Question: A fairly simple question but I'm unable to work it out for myself:
Given the layout displayed below I want the two container to maintain their size (270x270 points) but display them in a row for landscape orientation. What constraints do I need? I tried using the left / right margin constraints and fixed size for both of them but it does not work.

Any ideas?
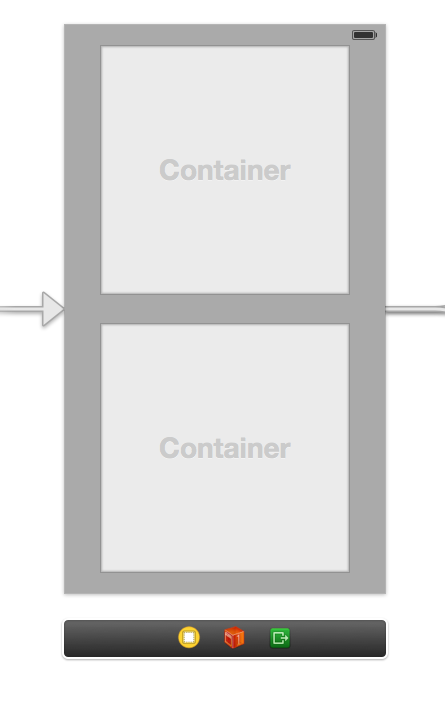
Answer: Try height and width for both of them. Top and left for the top box. Bottom and Right for the bottom box.